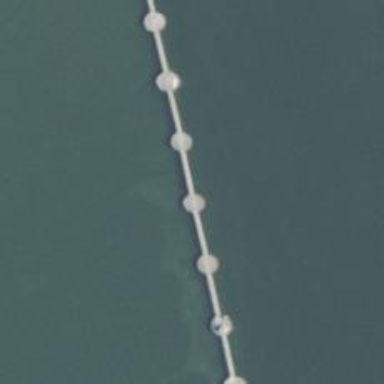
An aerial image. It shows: Floating barrier on the waterway.